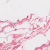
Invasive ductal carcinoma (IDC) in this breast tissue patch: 0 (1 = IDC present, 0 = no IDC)